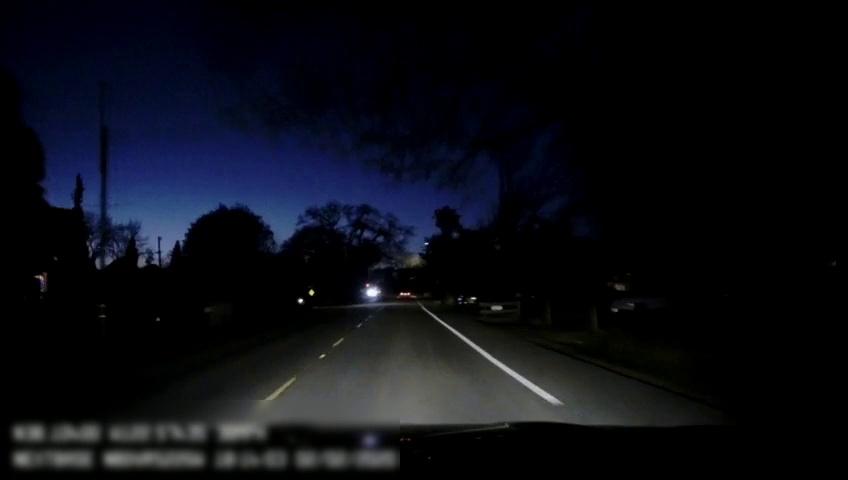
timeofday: Night
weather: Other
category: Drivable Space
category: Vehicles | Car
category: Vehicles | SUV
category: Lanes | Current Lane
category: Lanes | Current Lane